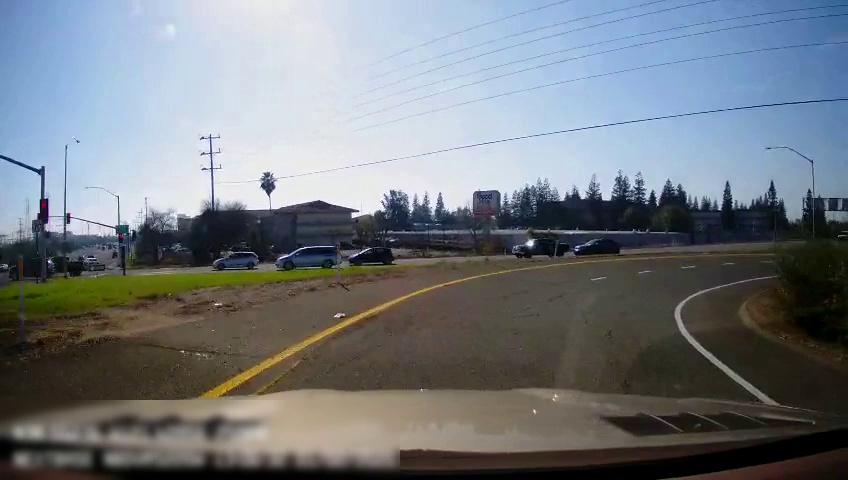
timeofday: Day
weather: Sunny
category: Drivable Space
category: Drivable Space
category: Vehicles | Truck
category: Vehicles | Car
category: Vehicles | Car
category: Vehicles | Car
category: Vehicles | Car
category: Vehicles | Truck
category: Vehicles | Car
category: Lanes | Current Lane
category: Lanes | Current Lane
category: Lanes | Current Lane
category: Lanes | Alternate Lane
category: Traffic | Lights
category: Traffic | Lights
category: Traffic | Lights